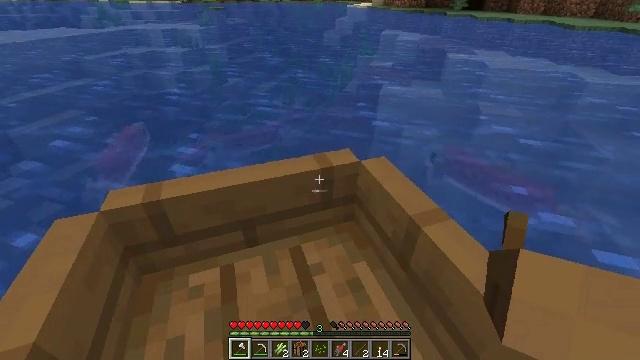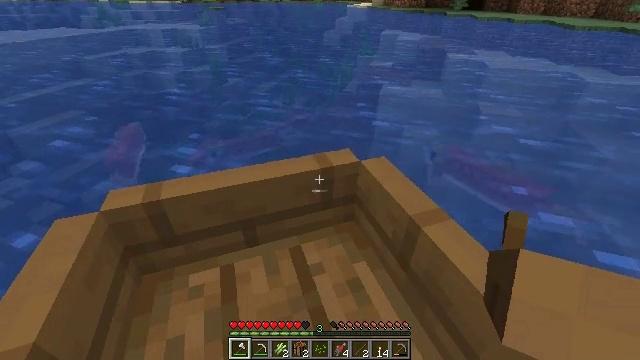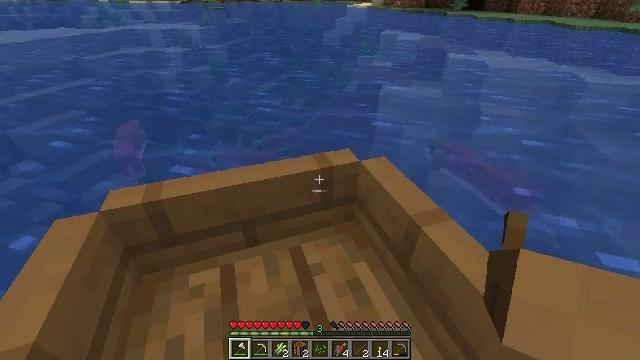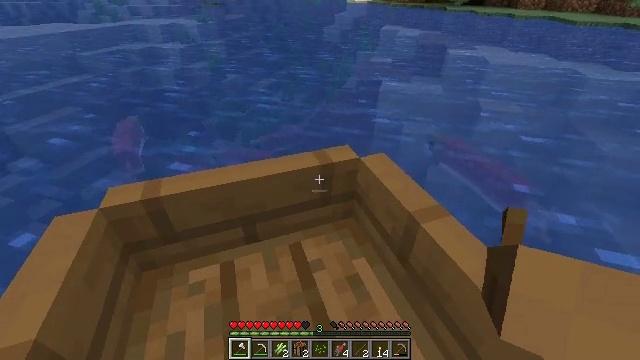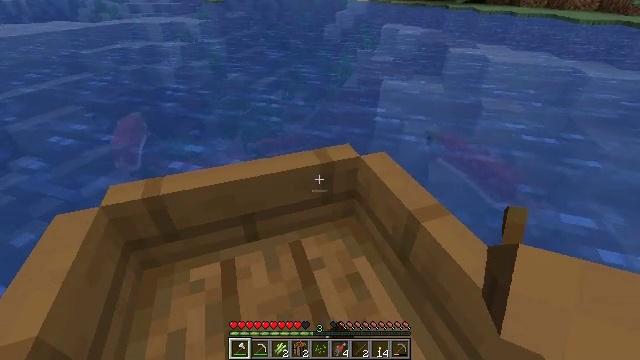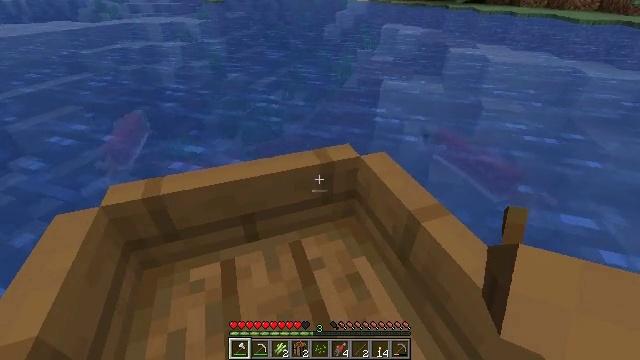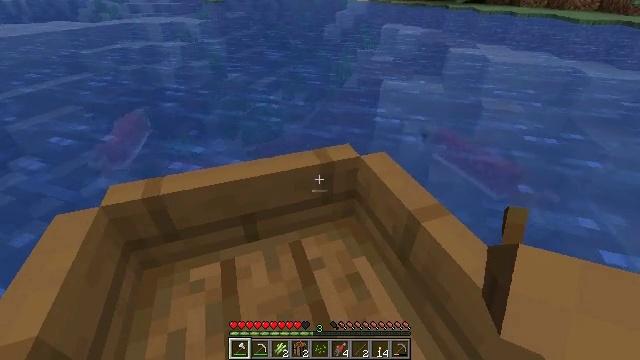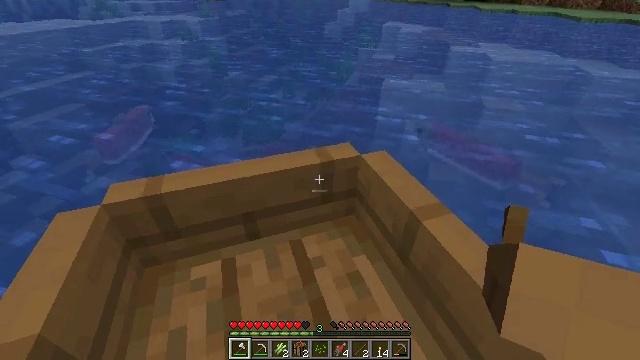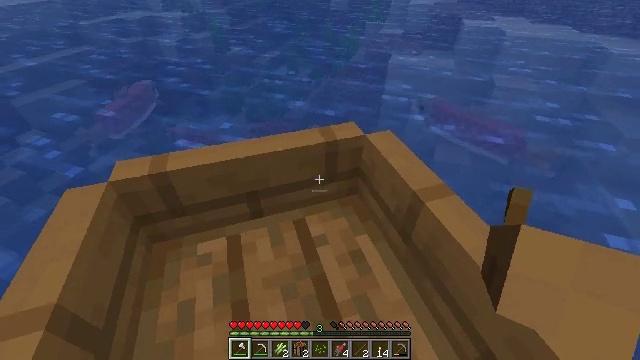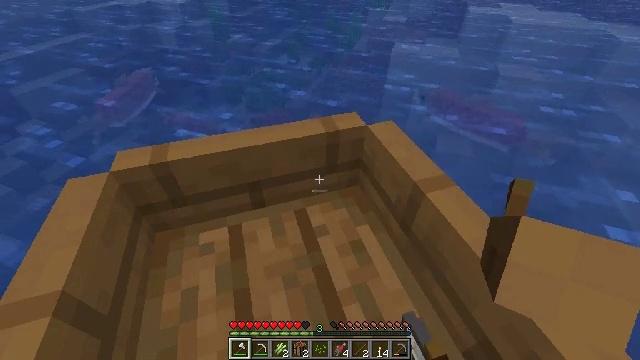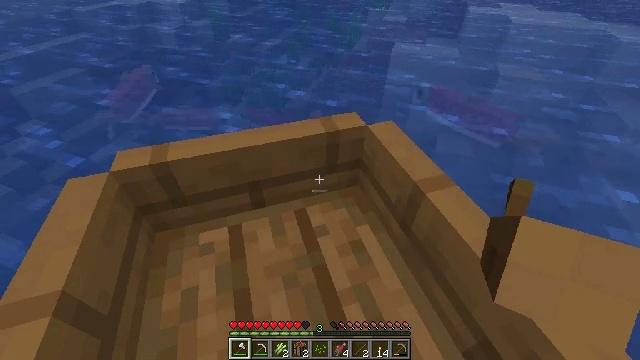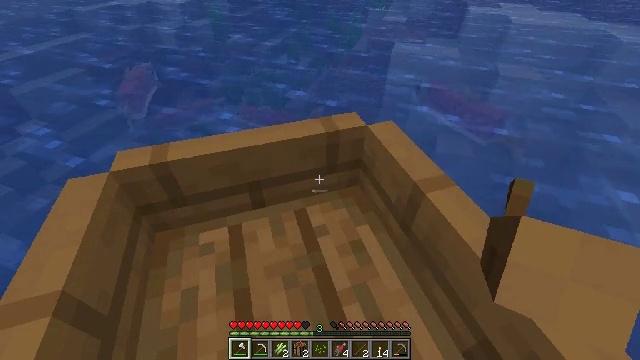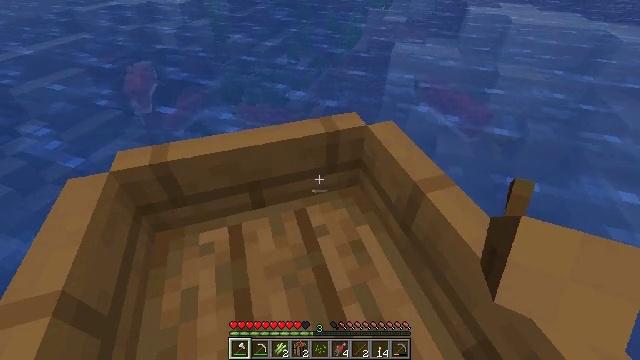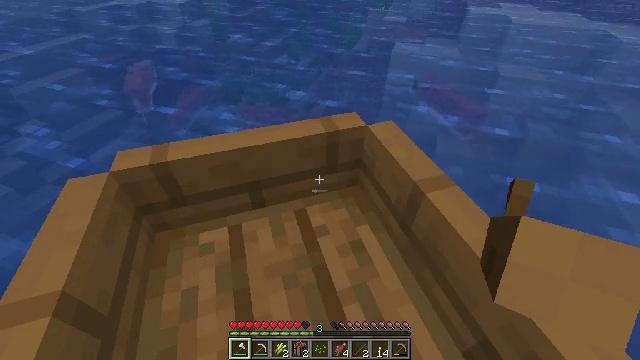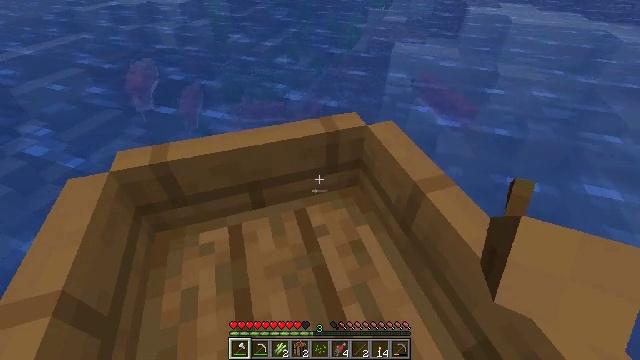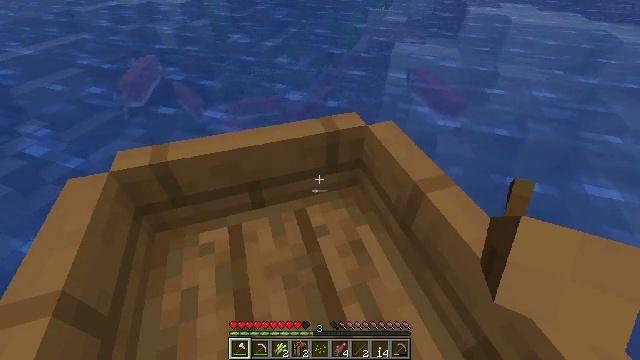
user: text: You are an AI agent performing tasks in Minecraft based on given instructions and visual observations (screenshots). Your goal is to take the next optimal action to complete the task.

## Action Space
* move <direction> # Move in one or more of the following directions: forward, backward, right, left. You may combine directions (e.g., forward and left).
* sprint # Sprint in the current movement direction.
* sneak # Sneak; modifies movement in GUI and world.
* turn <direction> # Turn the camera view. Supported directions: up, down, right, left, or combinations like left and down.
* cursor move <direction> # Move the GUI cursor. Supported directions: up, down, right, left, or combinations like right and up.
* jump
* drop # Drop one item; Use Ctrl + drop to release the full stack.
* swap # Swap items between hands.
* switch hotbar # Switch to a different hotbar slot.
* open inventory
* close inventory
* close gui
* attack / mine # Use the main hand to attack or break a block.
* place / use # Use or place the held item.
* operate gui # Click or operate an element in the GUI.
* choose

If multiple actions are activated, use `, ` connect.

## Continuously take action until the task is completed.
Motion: motion action
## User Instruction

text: Hunt a salmon.
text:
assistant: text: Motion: no_op
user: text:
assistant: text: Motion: no_op
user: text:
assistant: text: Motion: attack / mine
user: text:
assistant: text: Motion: attack / mine
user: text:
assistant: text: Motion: attack / mine
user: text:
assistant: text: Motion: no_op
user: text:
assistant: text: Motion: no_op
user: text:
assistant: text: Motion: turn left and down, attack / mine
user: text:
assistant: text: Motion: turn down, attack / mine
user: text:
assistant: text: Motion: attack / mine
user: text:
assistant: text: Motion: attack / mine
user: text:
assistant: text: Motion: no_op
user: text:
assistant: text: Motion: no_op
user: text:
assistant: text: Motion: no_op
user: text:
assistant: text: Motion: no_op
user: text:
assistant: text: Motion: no_op
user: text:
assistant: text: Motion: no_op
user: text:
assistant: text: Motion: turn left and up
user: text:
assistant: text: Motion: move forward, turn left and up
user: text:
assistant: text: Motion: move forward
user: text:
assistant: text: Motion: move forward, turn left
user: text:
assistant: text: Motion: move forward
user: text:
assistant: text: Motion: move forward
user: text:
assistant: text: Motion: move forward
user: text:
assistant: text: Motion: move forward, turn up
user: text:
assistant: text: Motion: move forward
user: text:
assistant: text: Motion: move forward
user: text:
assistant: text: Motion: move forward, turn up
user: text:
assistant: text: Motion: move forward, turn up
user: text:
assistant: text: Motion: turn up